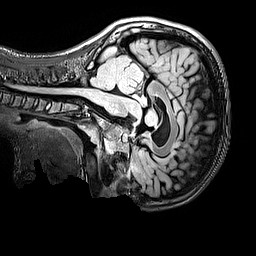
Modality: FLAIR
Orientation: sagittal
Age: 11
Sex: male
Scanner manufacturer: siemens
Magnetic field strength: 3 T
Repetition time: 5 s
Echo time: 0.388 s